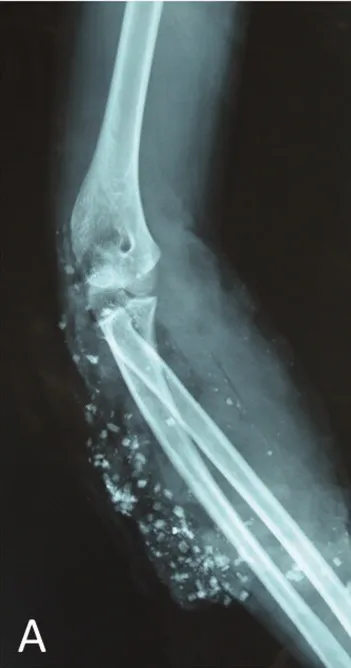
Radiographs of the patient in Case 2. (A) Radiograph taken immediately after the injury. The arm and elbow were contaminated with several windshield pieces.
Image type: radiology (x_ray)